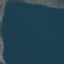
Land use / land cover: SeaLake